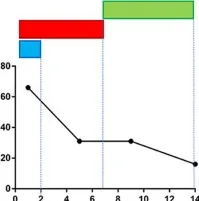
Dynamic changes in liver and kidney function in the patient after admission. Alanine aminotransferase.
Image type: pathology (immunostaining)